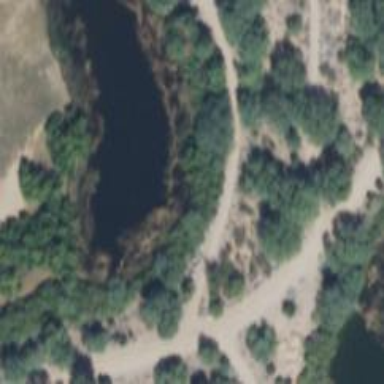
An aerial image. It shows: Pond with natural water.